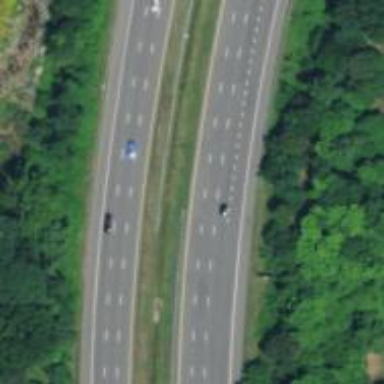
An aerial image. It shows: View of motorway.